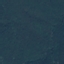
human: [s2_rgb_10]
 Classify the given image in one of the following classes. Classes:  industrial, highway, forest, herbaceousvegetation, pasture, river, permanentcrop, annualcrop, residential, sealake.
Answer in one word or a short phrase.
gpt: Forest